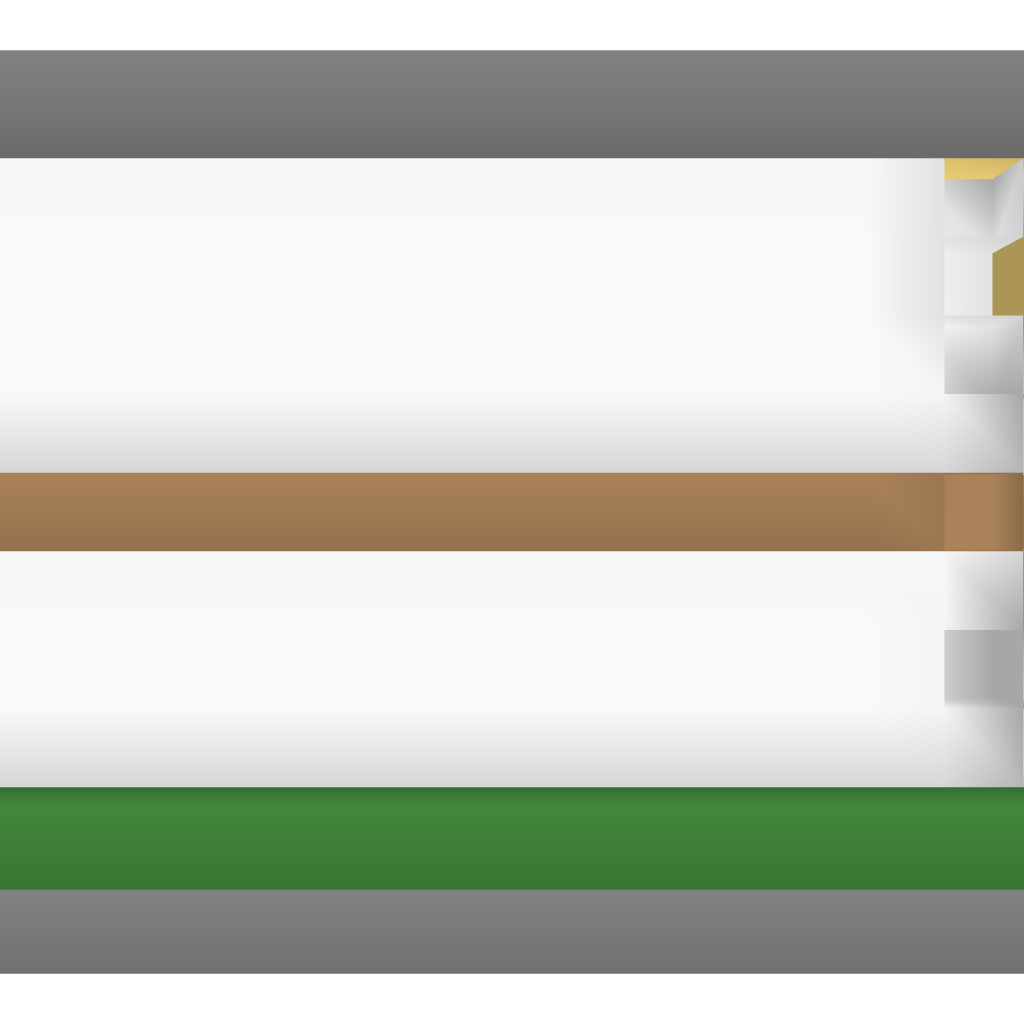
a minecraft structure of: The Ingram Home bad low quality